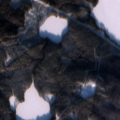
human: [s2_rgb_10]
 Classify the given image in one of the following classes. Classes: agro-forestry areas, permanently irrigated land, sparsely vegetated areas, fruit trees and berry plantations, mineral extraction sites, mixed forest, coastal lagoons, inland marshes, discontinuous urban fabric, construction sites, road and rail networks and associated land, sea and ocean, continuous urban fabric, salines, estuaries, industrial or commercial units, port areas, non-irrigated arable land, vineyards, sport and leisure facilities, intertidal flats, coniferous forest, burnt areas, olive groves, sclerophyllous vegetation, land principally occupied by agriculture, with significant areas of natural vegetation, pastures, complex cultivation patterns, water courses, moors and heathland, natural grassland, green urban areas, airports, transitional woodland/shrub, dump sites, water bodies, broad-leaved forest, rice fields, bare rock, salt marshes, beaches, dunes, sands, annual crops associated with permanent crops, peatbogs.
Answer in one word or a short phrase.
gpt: coniferous forest, mixed forest, transitional woodland/shrub, water bodies